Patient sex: F
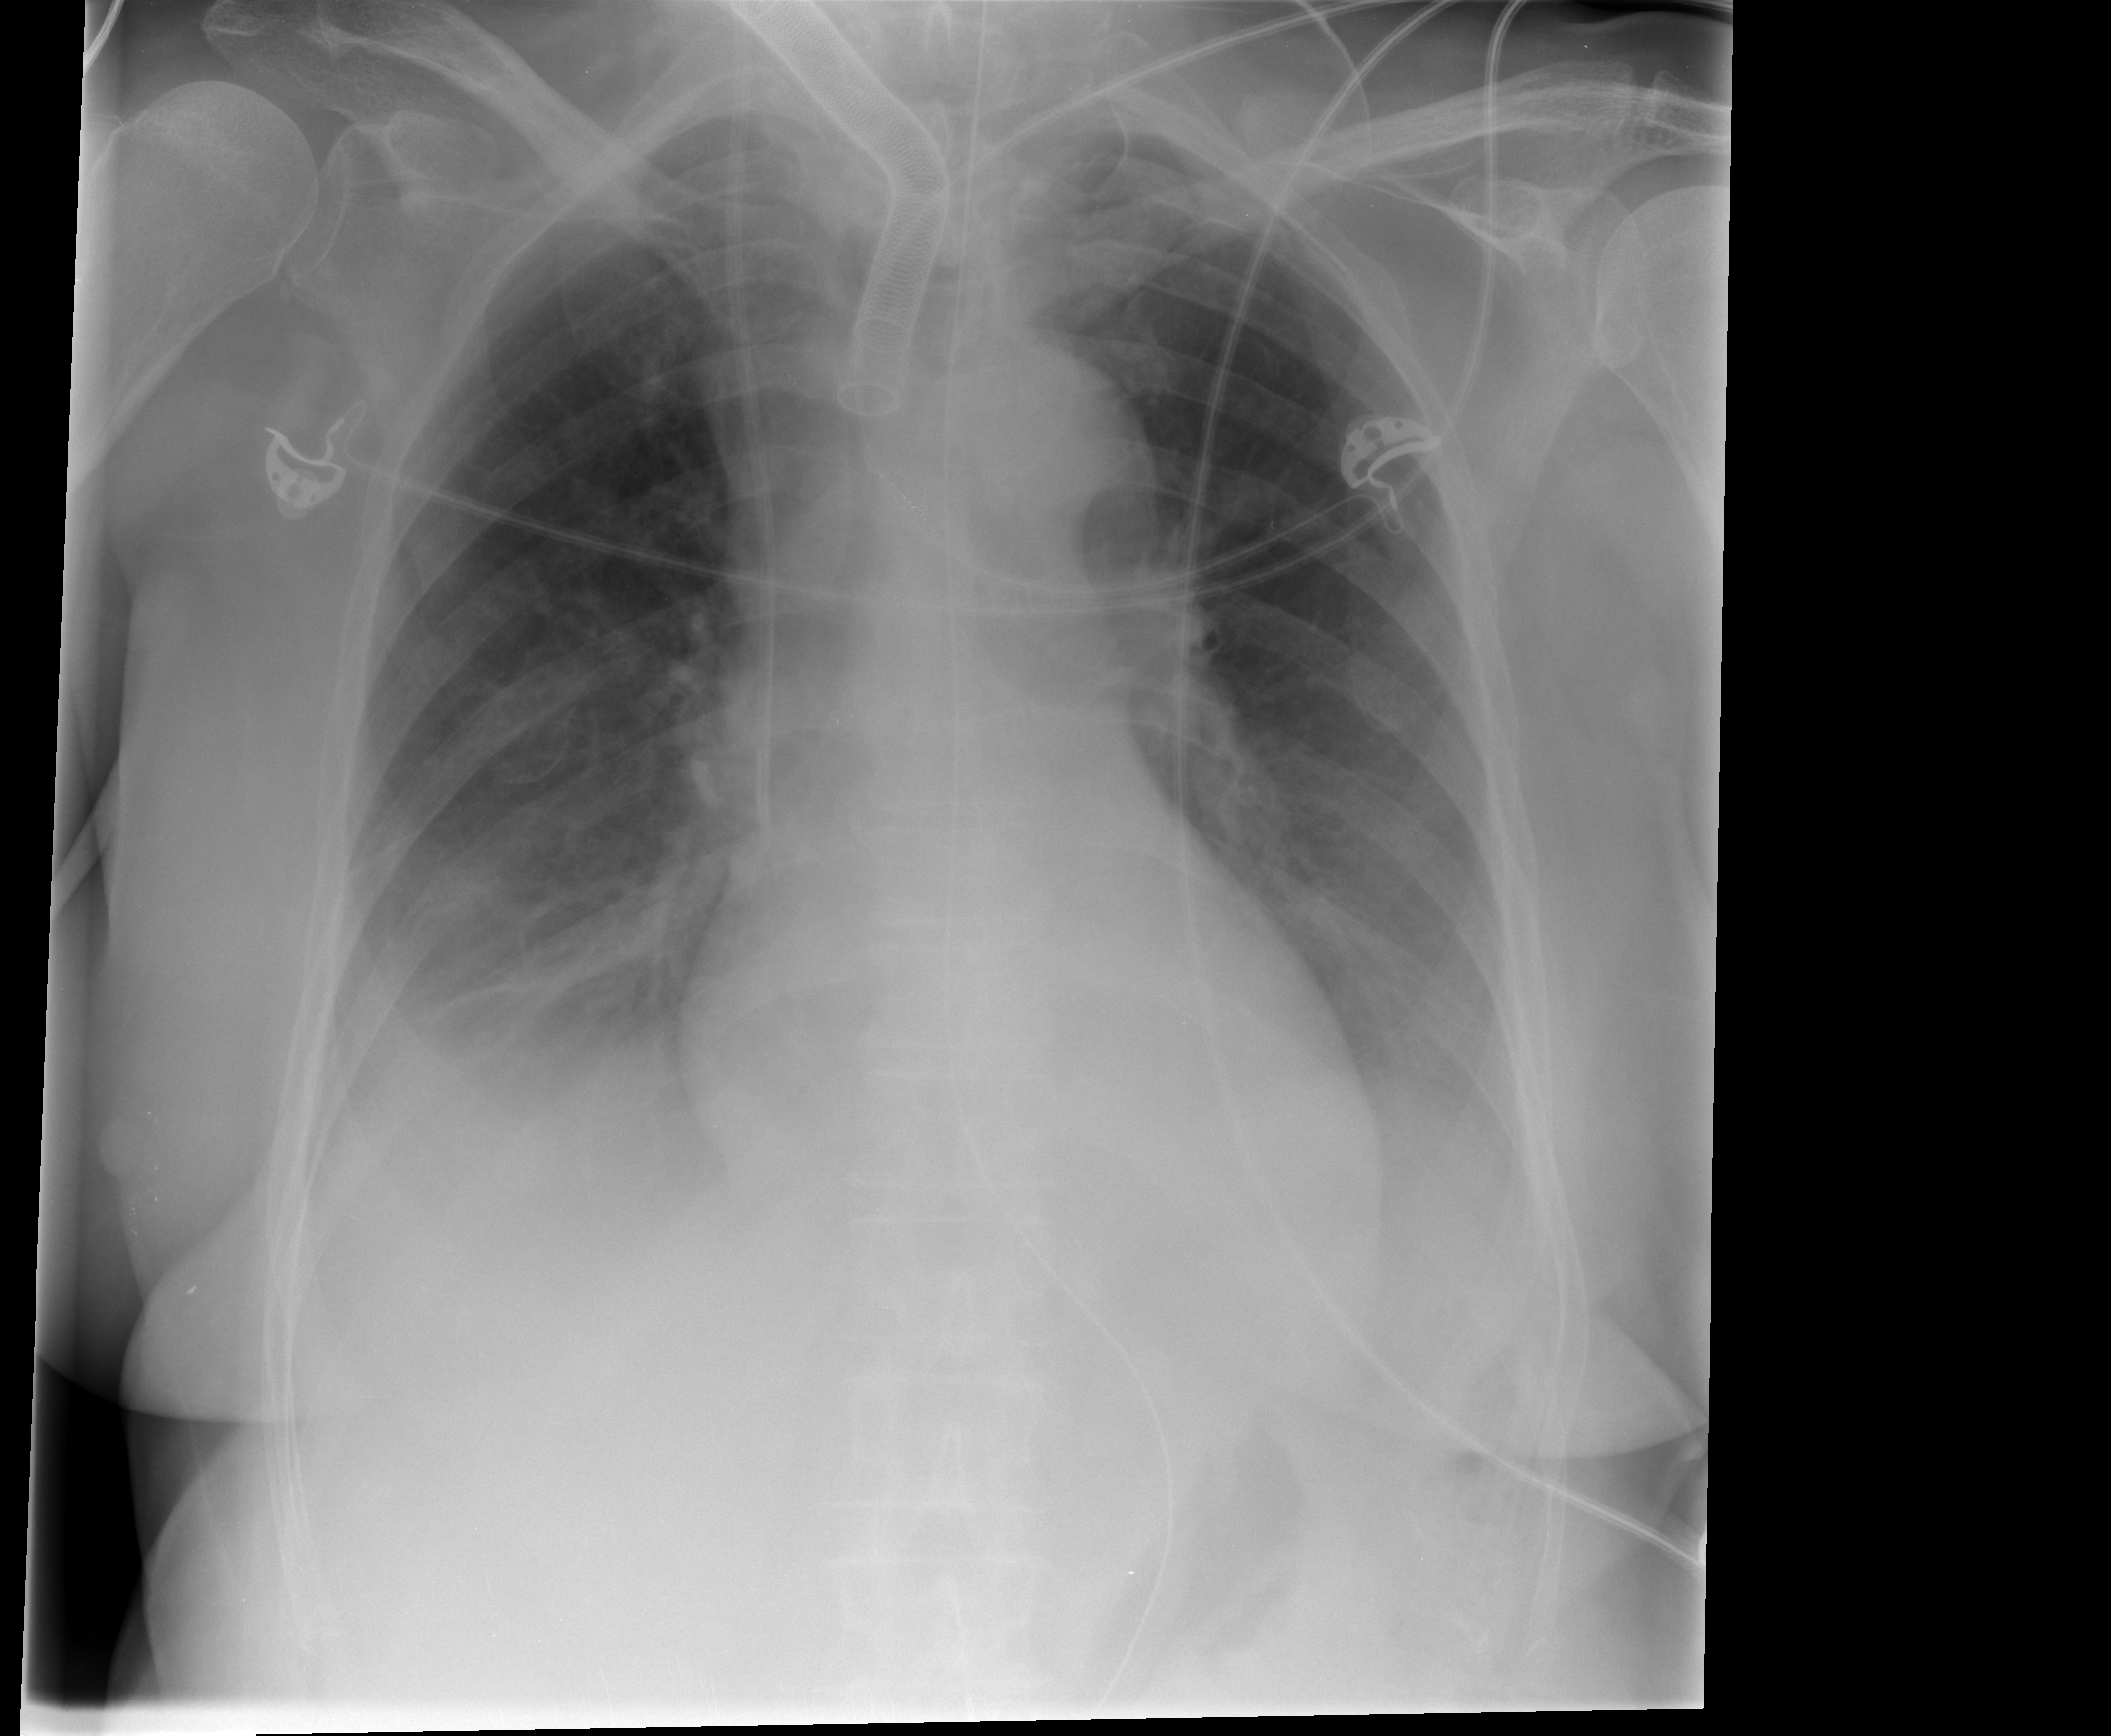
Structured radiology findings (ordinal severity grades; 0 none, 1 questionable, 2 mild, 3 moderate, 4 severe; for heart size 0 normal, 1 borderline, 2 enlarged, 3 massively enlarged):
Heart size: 0
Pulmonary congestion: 0
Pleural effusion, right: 2
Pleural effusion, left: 2
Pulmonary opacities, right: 0
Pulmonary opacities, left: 0
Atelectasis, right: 2
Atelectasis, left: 2